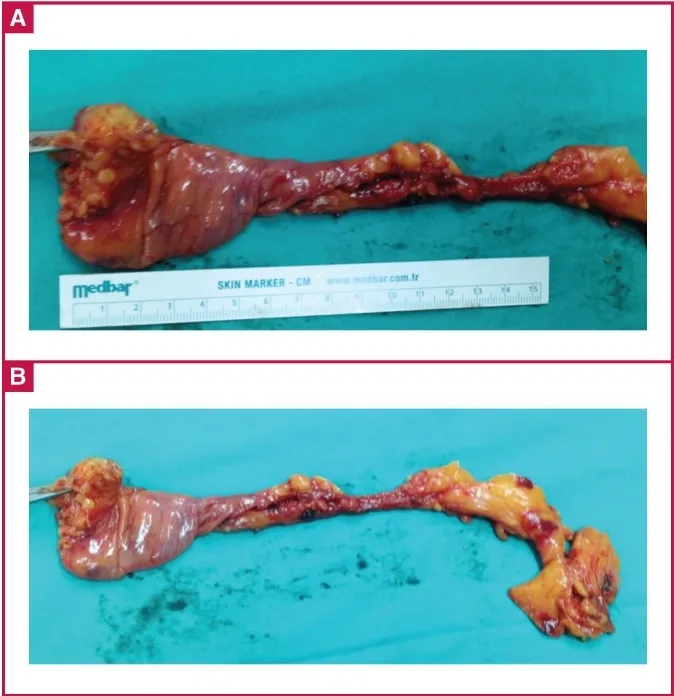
Image of the excised cystic mass.
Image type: medical_photograph (other_medical_photograph)